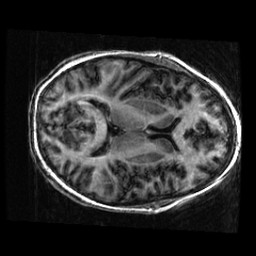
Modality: T1w
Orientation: axial
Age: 21
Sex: female
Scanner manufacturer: ge
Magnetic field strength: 3 T
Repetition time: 0.01144 s
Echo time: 0.005012 s